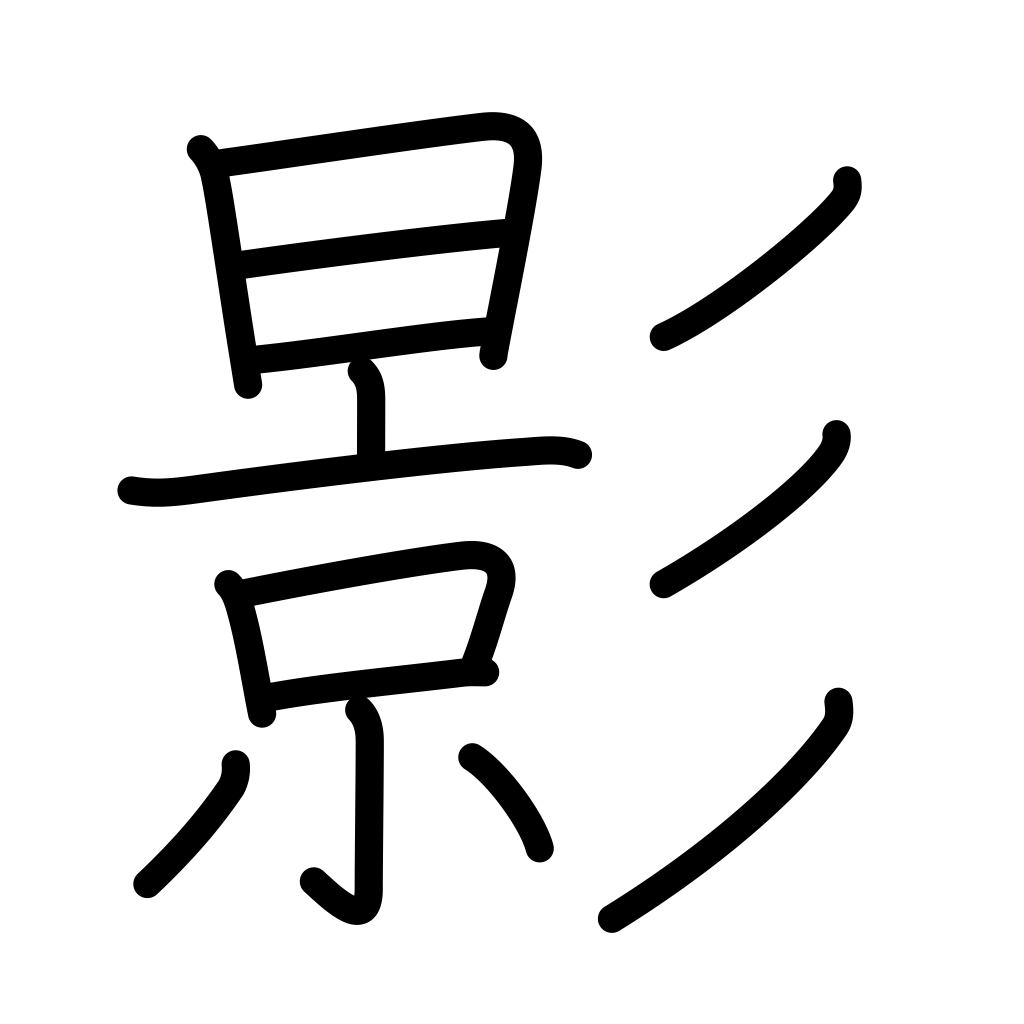
Meaning: shadow, silhouette, phantom